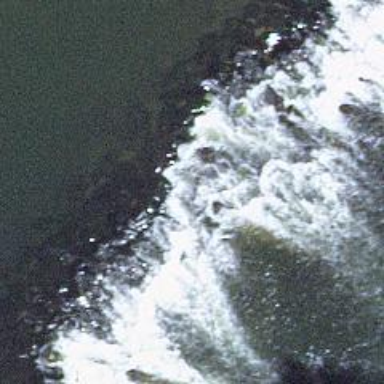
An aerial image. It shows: Weir along the waterway.